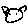
Label: cat